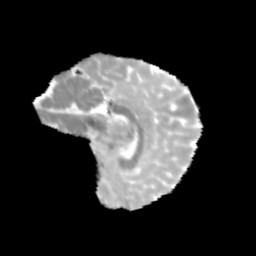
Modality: MD
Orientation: sagittal
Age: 12
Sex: male
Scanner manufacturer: siemens
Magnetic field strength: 3 T
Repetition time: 3.8 s
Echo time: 0.07 s